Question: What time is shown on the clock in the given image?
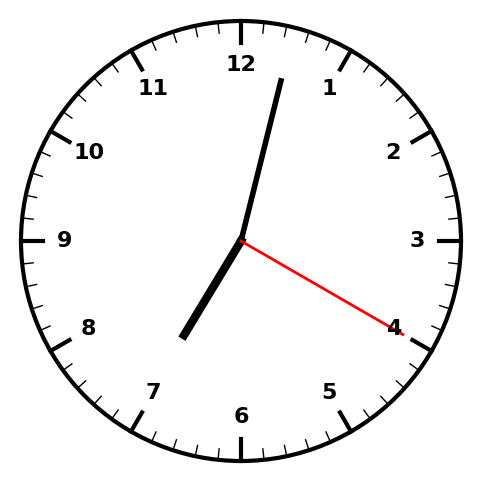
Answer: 07:02:20